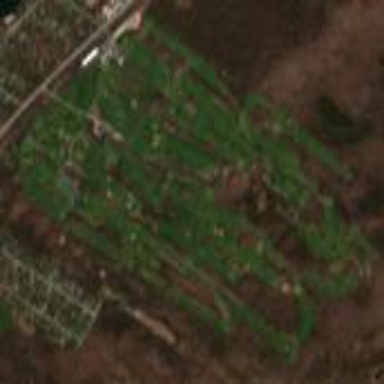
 place for golfing and leisure activities."